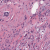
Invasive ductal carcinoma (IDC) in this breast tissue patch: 1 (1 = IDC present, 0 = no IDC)